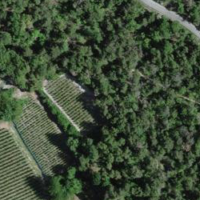
EUNIS habitat code: 41
Species observed at this site:
Cephalanthera longifolia